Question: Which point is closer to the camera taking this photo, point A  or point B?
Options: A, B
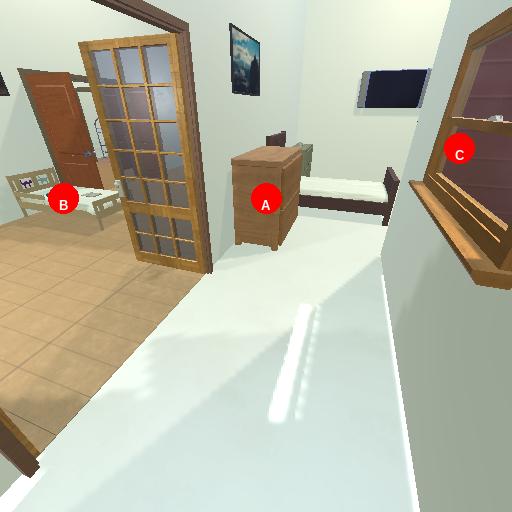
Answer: A